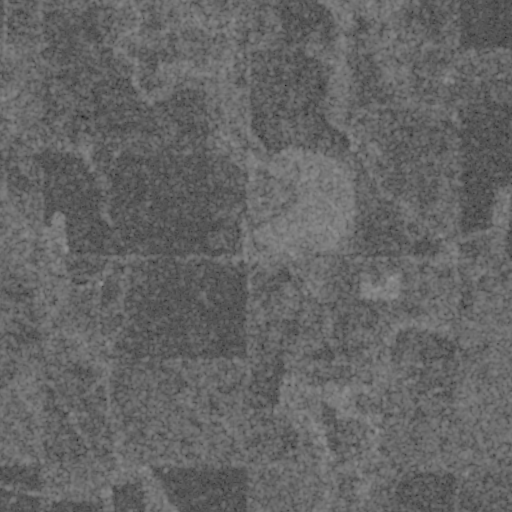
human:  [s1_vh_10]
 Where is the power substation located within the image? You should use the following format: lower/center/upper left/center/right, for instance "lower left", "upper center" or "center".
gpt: The power substation is located in the center right of the image.
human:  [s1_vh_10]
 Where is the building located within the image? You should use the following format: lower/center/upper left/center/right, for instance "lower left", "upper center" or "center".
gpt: The building is located in the upper of the image.
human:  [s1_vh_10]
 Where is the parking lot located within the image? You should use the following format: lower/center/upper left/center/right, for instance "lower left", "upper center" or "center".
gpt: There is no parking lot in the image.

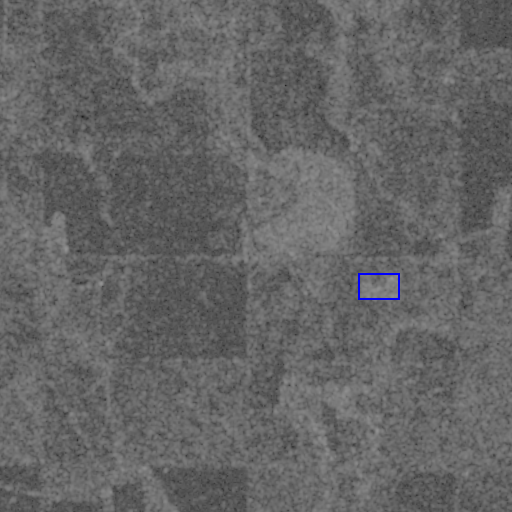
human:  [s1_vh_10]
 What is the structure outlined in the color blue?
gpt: The structure outlined in blue is a power substation.
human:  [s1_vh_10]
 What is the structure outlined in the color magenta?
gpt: There is no magenta outline.